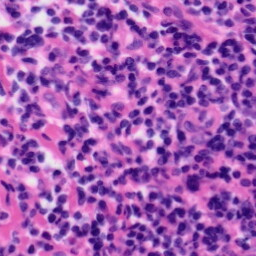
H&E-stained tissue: Tonsil